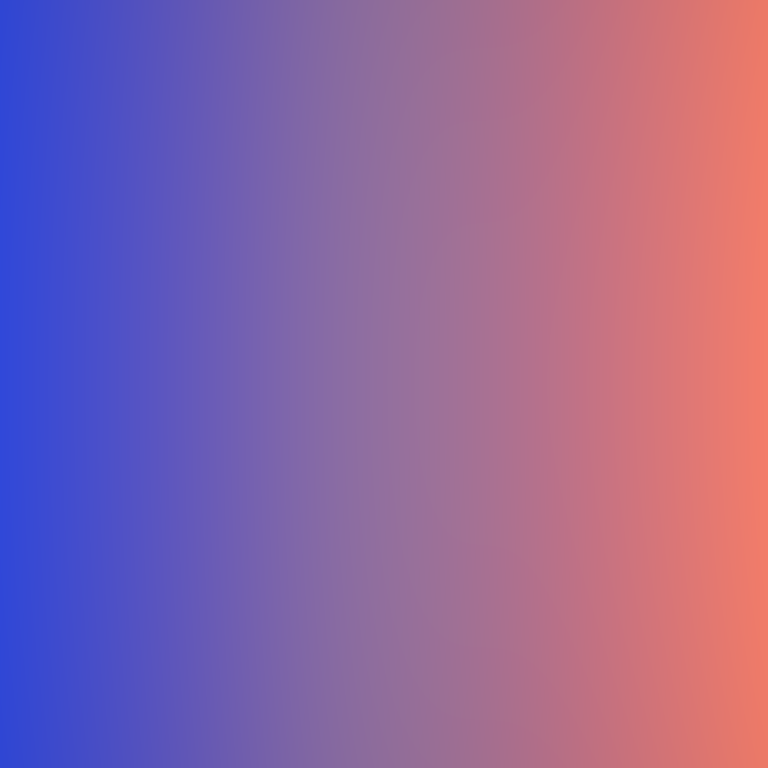
Abstract light effect, smooth gradient from deep blue to warm coral, serene atmosphere, soft blend, no room, no furniture, no objects.